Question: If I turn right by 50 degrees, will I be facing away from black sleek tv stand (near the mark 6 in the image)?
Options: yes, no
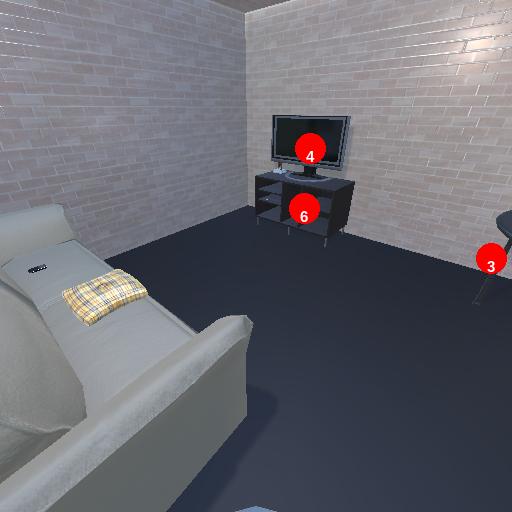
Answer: yes